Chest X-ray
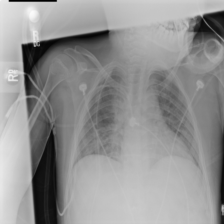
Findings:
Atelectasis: negative
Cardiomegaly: negative
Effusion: negative
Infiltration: positive
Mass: negative
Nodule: negative
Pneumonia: negative
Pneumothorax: negative
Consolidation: negative
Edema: negative
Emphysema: negative
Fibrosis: negative
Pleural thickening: negative
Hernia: negative